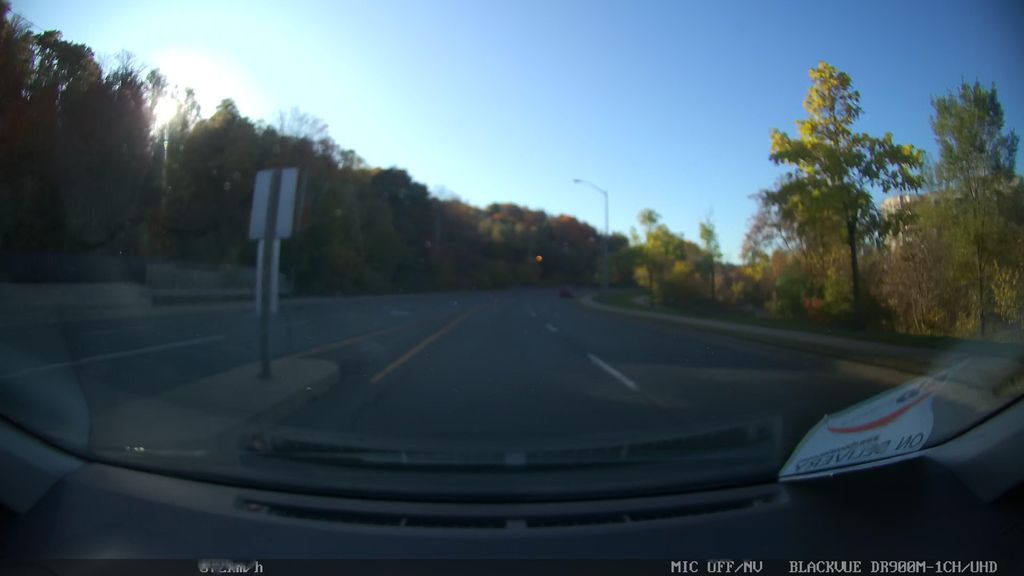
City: toronto